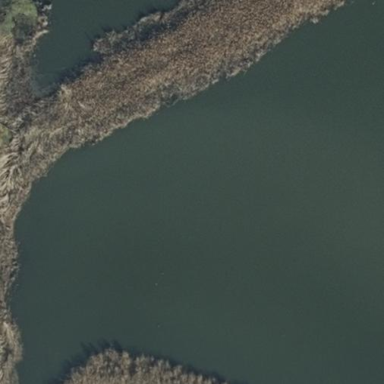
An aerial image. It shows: Wetland area dominated by reedbeds.